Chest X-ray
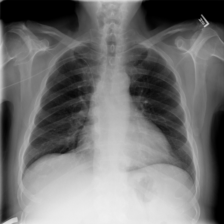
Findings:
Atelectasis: negative
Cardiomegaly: negative
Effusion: negative
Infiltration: positive
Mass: negative
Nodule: negative
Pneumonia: negative
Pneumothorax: negative
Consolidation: negative
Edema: negative
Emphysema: negative
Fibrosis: negative
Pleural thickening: negative
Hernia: negative